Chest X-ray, AP view. Patient: 66 years old, sex M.
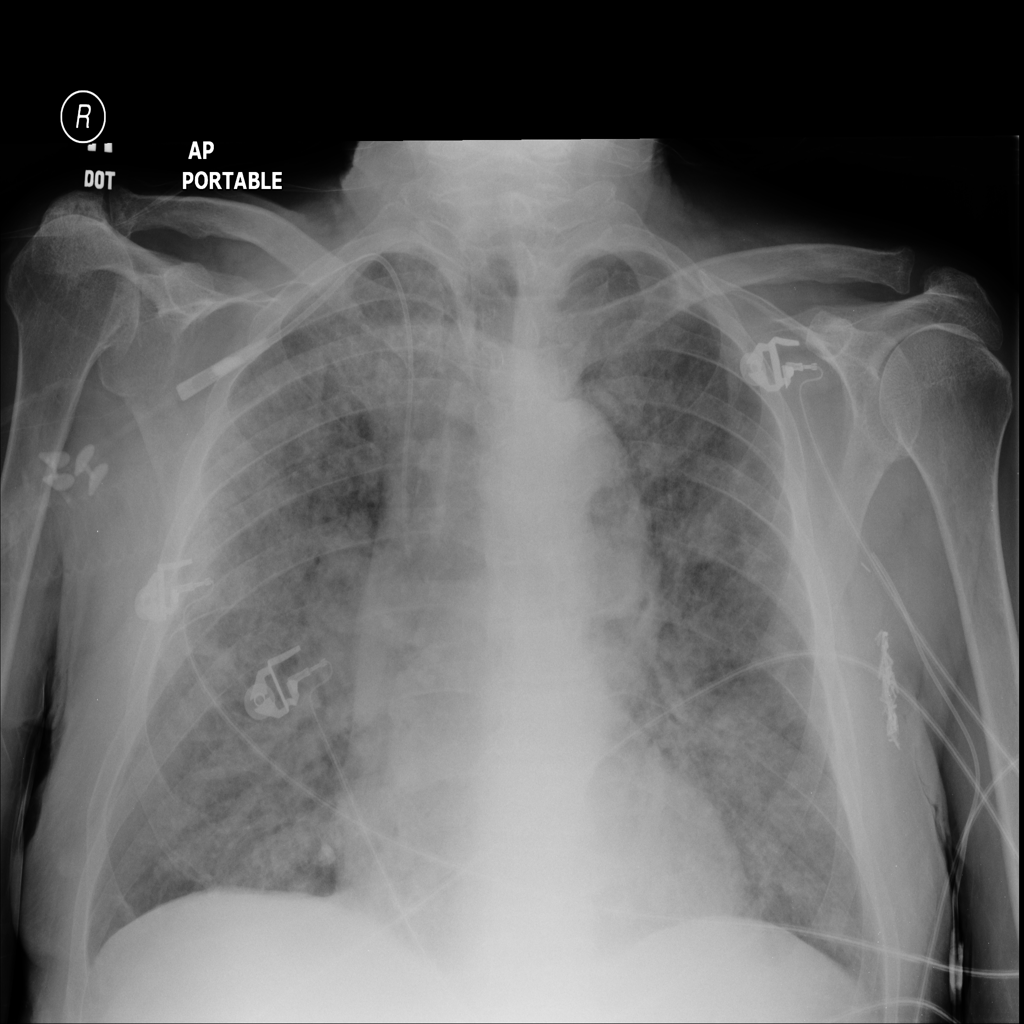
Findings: Infiltration